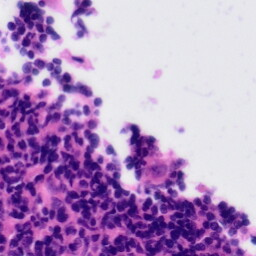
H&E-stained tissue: Tonsil